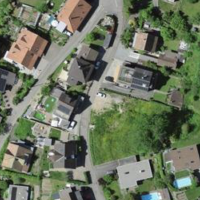
EUNIS habitat code: 54
Species observed at this site:
Anacamptis pyramidalis